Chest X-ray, PA view. Patient: 22 years old, sex F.
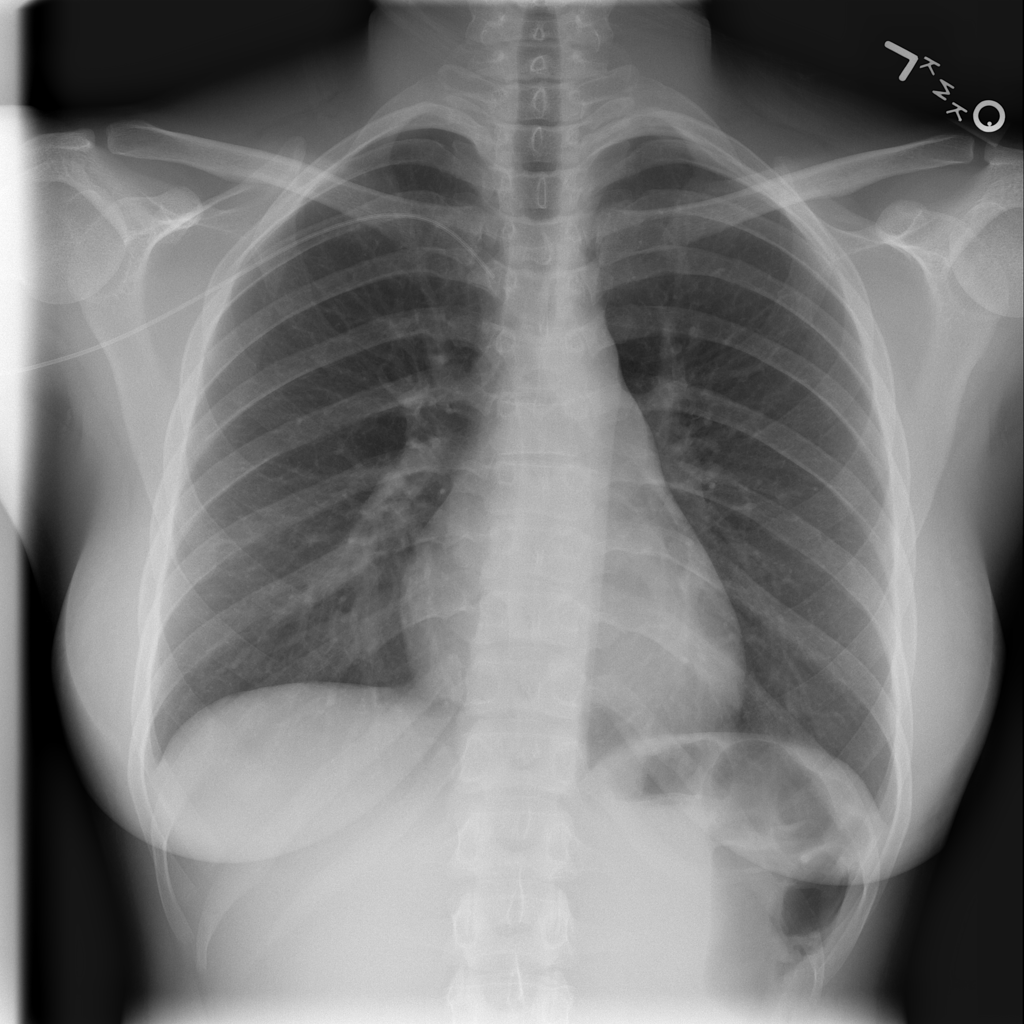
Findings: No Finding